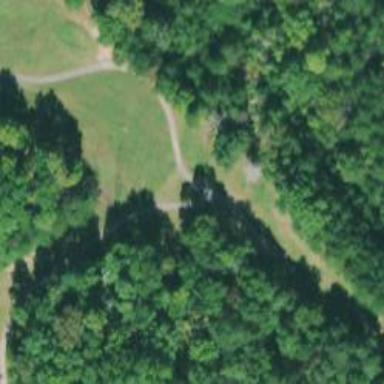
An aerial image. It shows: Path designated for golf carts.